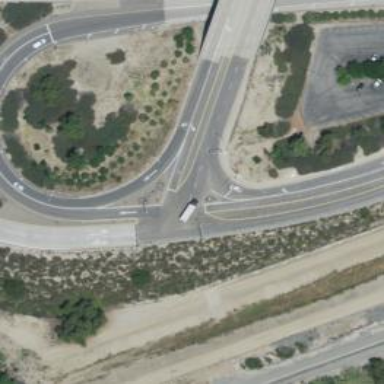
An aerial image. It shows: Tertiary link road.